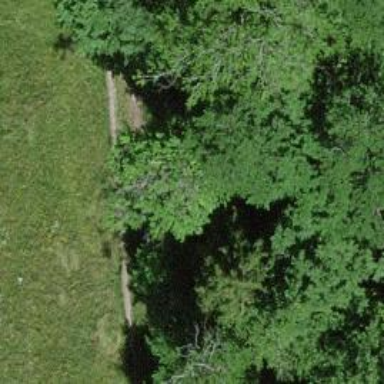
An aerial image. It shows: Bench.